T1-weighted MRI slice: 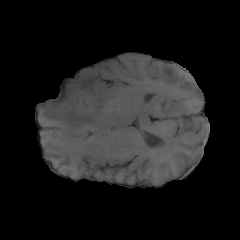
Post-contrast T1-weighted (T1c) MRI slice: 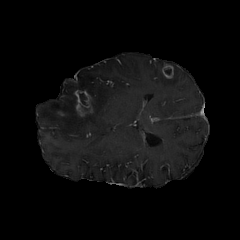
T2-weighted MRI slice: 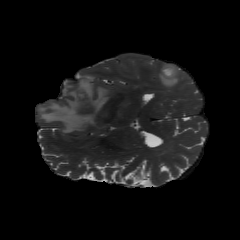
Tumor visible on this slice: yes